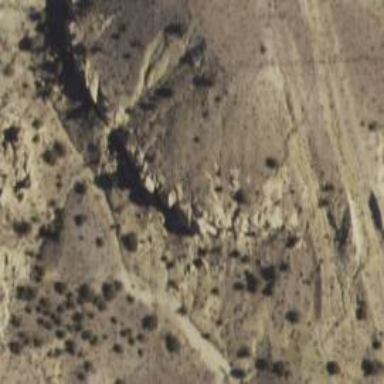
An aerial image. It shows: Natural cliff.